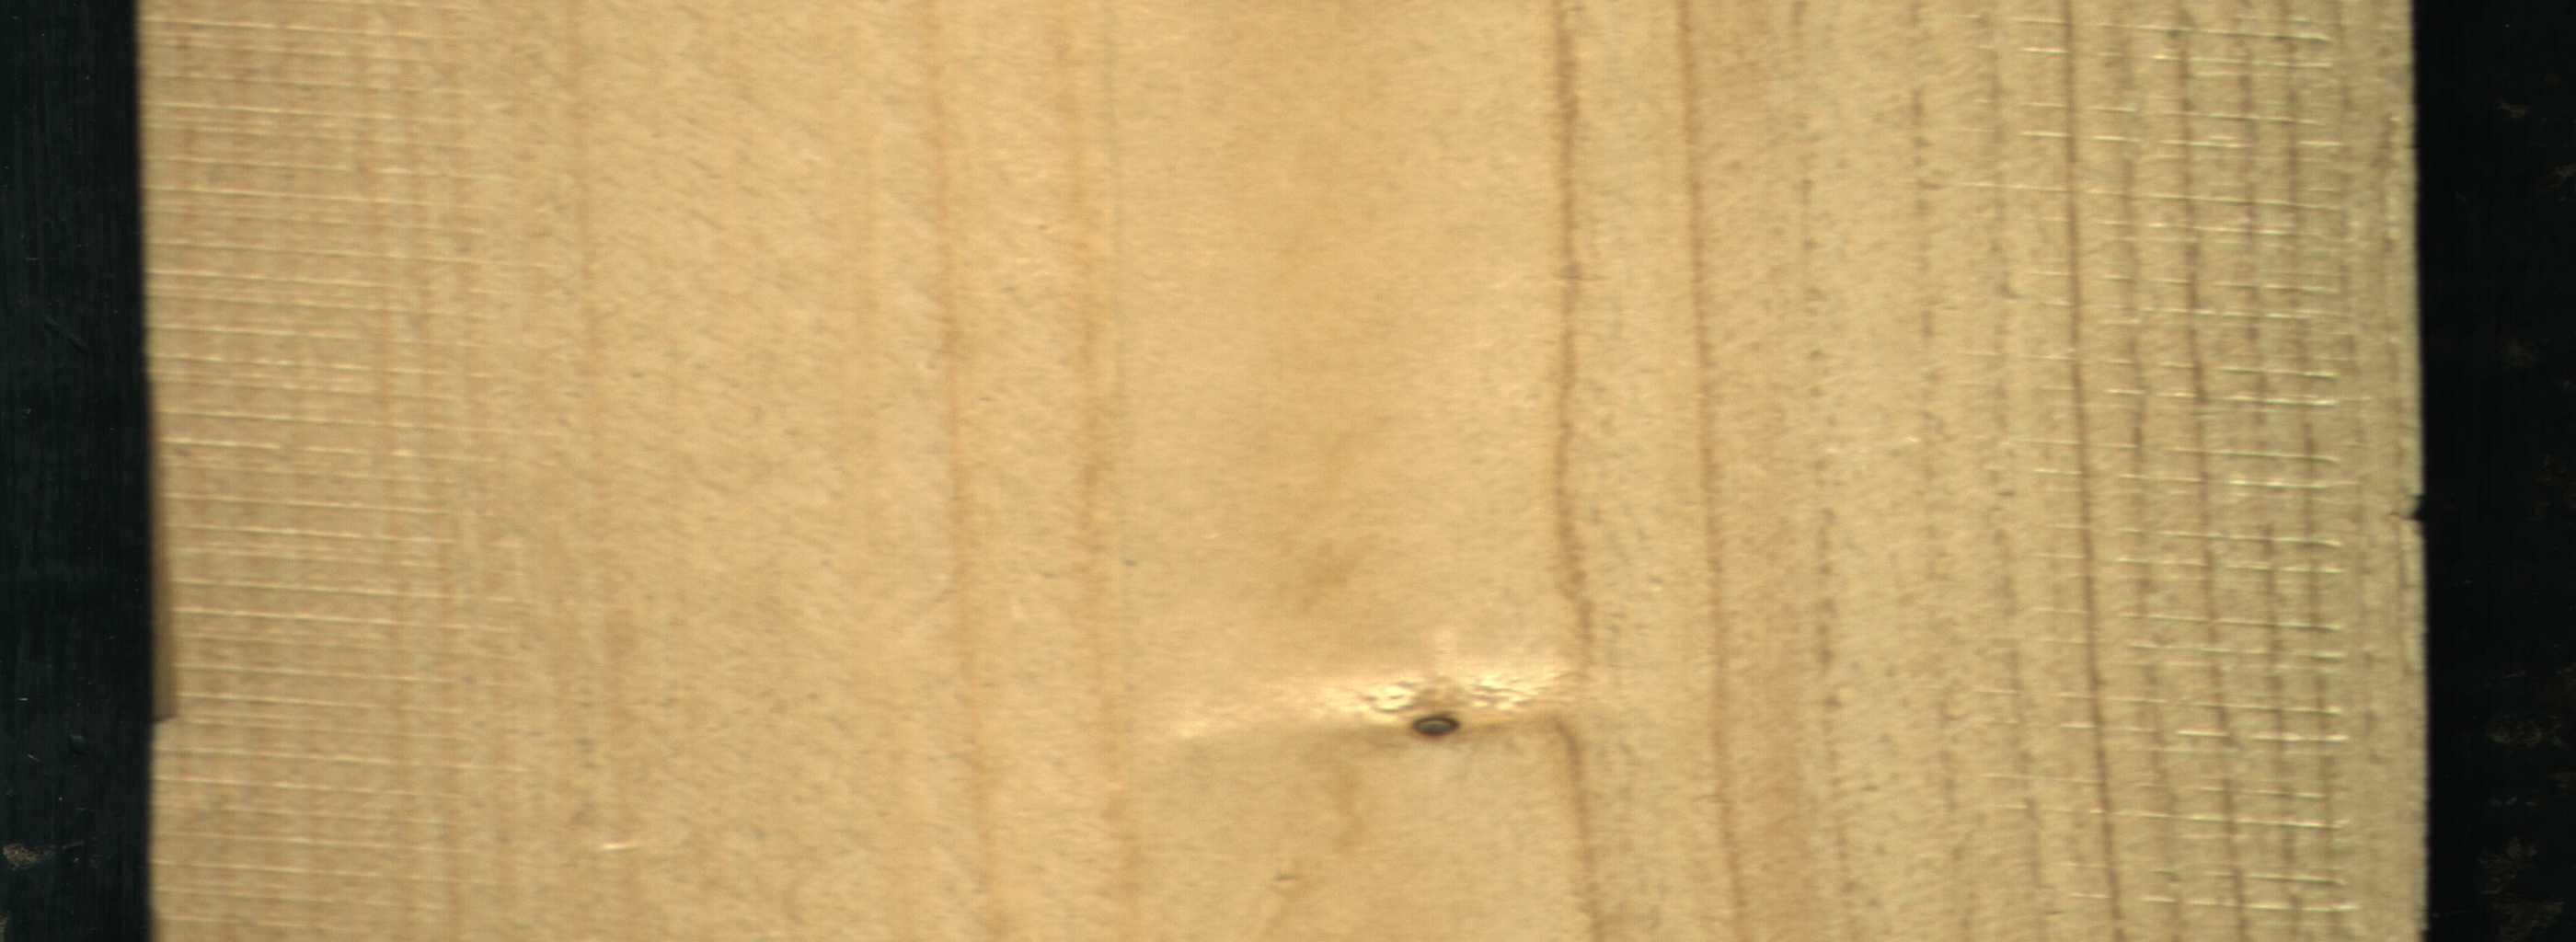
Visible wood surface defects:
Live_Knot